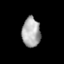
Tissue: lung
Cell type: Epithelial cells
Senescence score: 0.1574
Nuclear area (px): 527
Mean DAPI intensity: 172.772